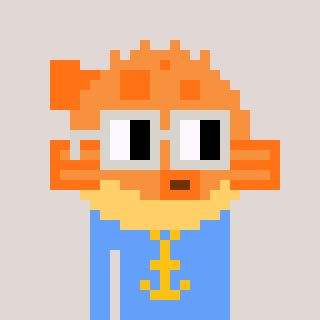
a pixel art character with square light gray glasses, a pufferfish-shaped head and a blue-colored body on a warm background